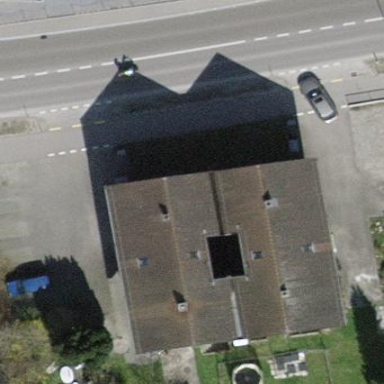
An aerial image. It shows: Building with tiled roof.